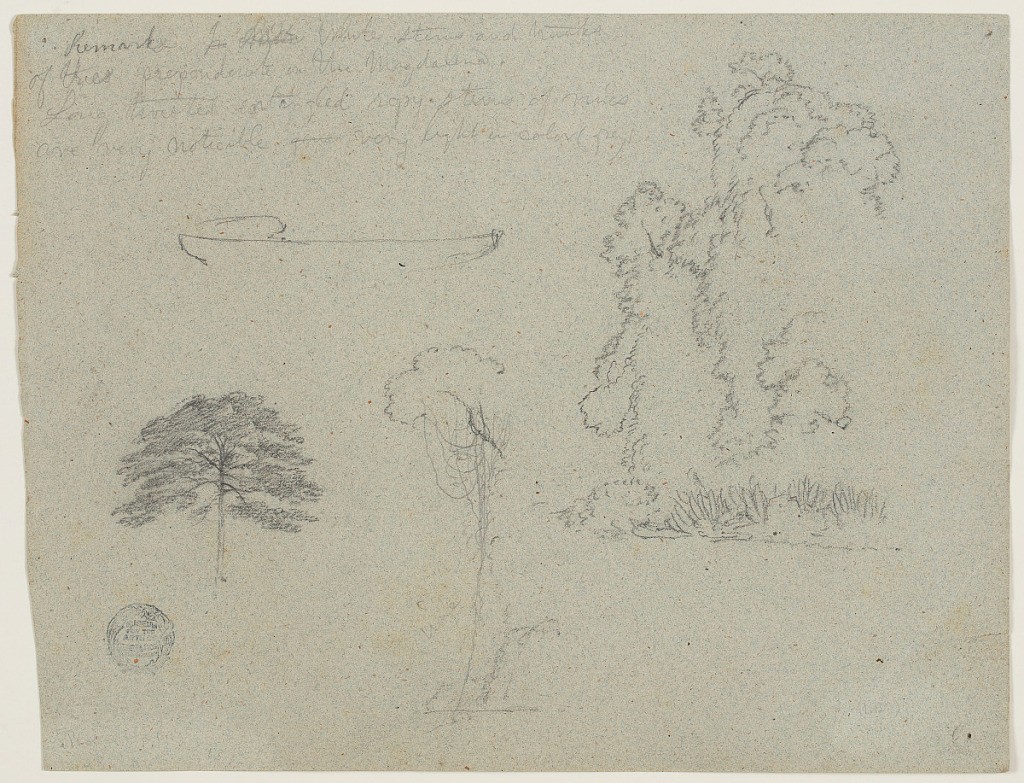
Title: Botanical Sketches along the Río Magdalena, Colombia
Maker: Frederic Edwin Church, American, 1826–1900
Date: May 1853
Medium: Graphite on gray-green laid paper
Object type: Drawing
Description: Botanical sketches along the Magdalena River, Colombia, featuring a champan canoe in the upper left corner. At right, a mass of trees and vines along the riverbank is visible, with two sketches of trees at lower left.